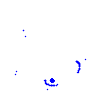
Particle: electron